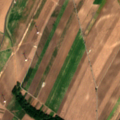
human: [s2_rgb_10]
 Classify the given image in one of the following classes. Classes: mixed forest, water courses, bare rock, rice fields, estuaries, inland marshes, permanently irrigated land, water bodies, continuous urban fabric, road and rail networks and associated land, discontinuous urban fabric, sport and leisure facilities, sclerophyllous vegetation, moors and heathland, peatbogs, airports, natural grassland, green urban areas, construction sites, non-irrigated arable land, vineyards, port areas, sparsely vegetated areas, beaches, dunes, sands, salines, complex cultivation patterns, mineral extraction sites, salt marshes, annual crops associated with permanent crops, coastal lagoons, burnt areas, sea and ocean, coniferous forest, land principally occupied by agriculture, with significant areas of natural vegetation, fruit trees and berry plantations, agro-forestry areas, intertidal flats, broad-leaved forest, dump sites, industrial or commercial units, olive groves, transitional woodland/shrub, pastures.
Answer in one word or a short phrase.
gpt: non-irrigated arable land